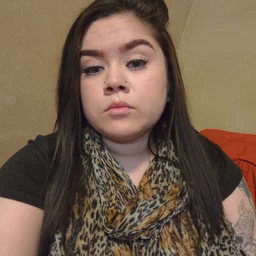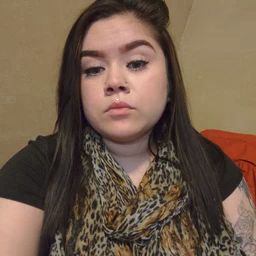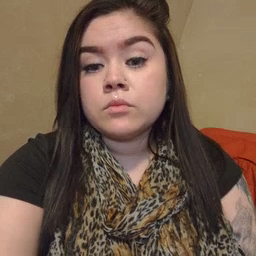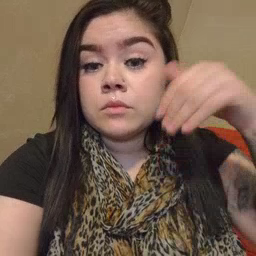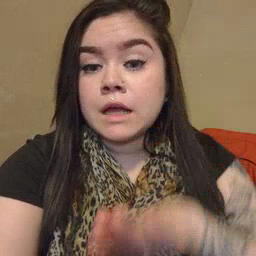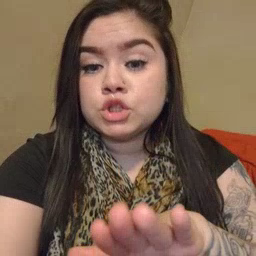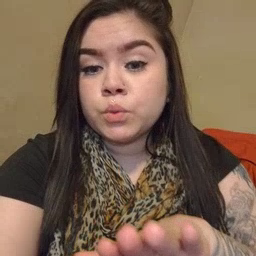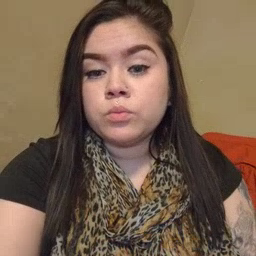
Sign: into